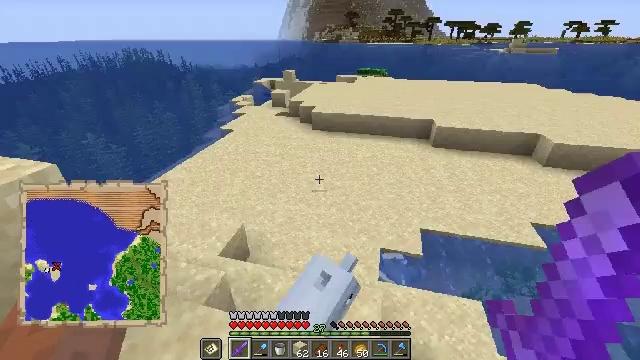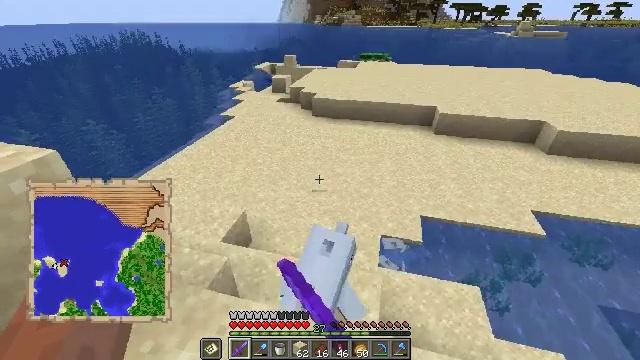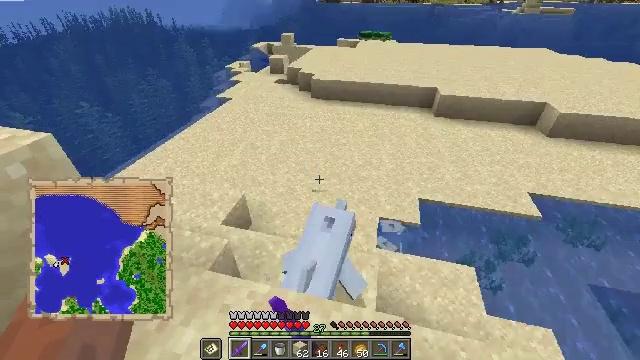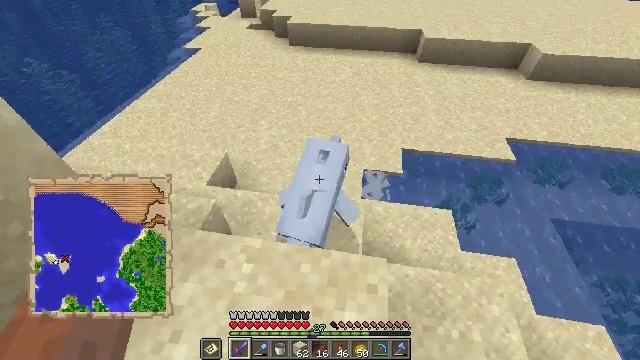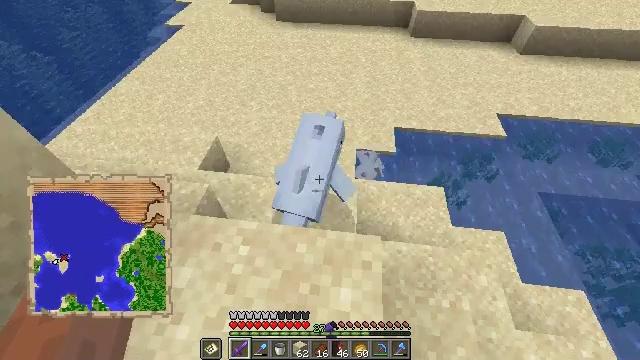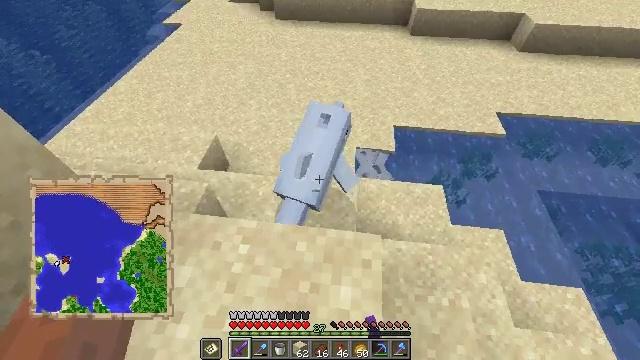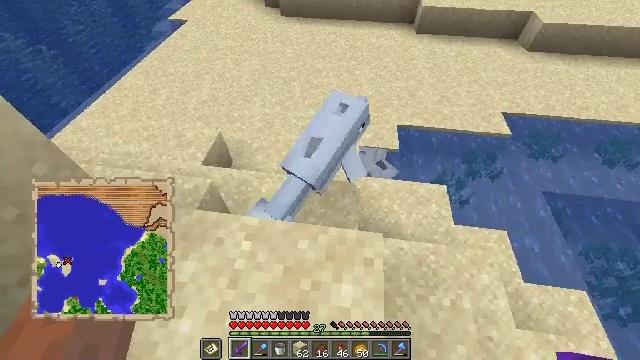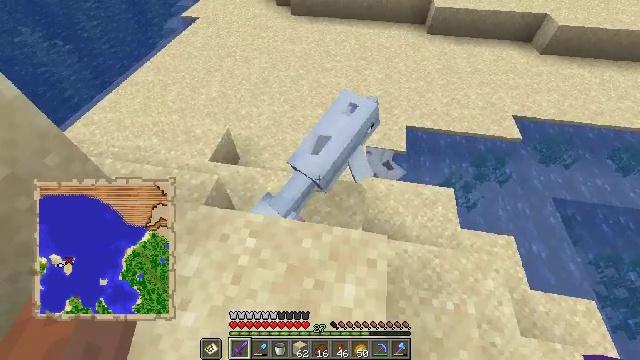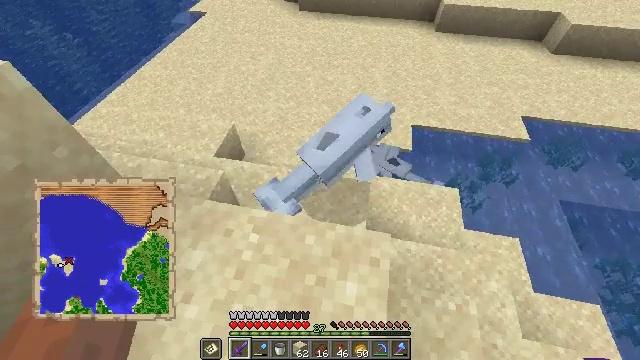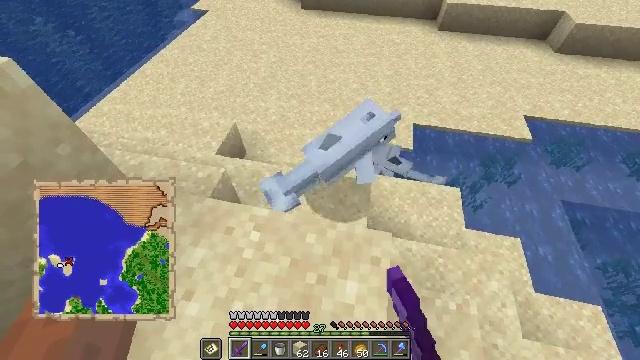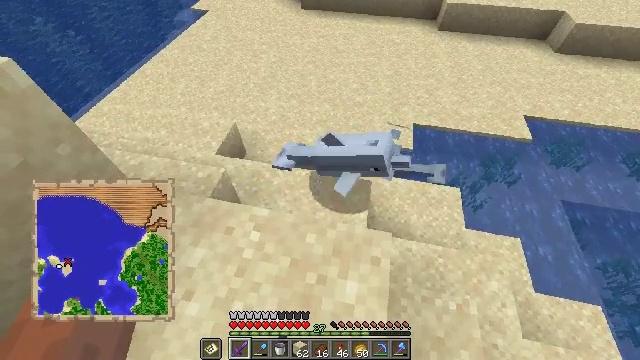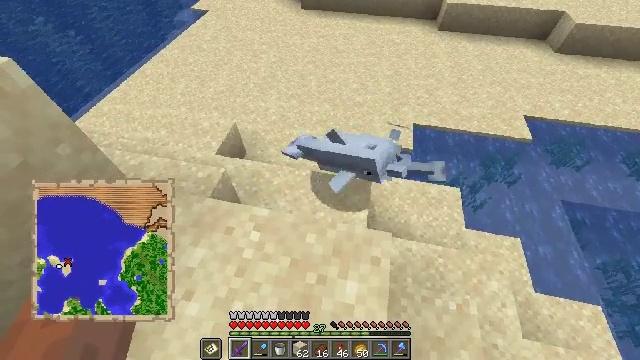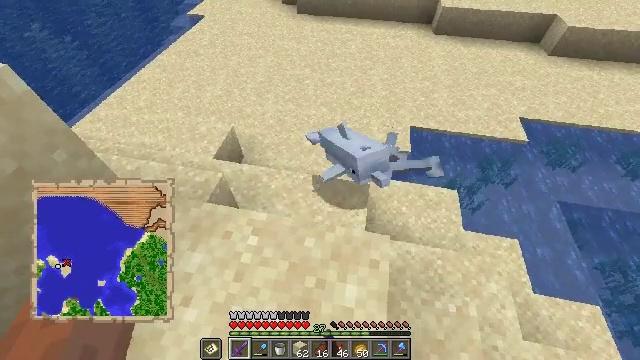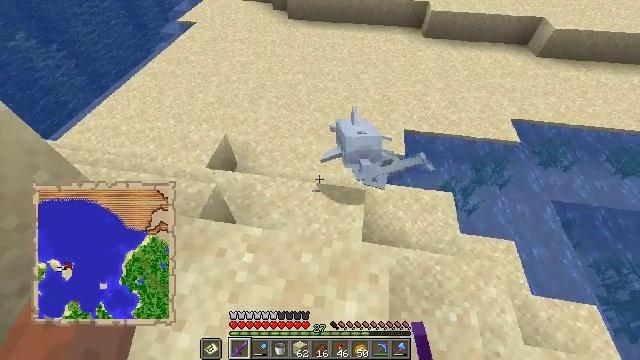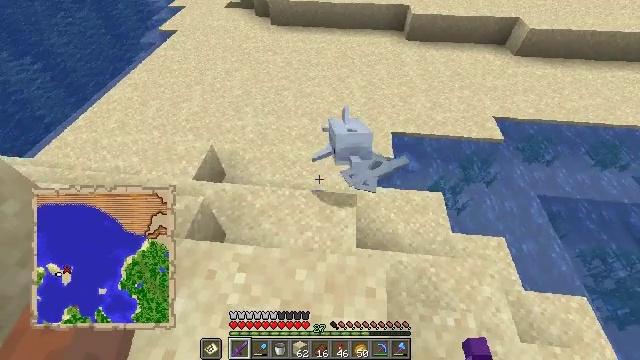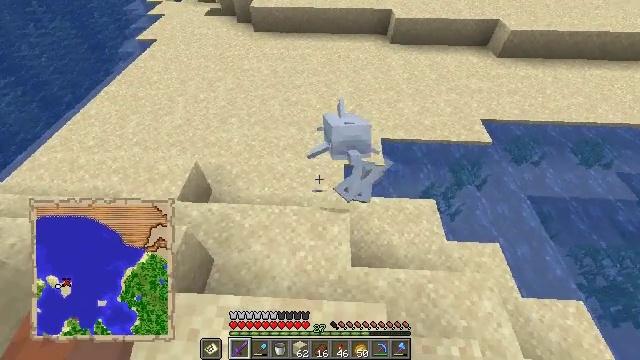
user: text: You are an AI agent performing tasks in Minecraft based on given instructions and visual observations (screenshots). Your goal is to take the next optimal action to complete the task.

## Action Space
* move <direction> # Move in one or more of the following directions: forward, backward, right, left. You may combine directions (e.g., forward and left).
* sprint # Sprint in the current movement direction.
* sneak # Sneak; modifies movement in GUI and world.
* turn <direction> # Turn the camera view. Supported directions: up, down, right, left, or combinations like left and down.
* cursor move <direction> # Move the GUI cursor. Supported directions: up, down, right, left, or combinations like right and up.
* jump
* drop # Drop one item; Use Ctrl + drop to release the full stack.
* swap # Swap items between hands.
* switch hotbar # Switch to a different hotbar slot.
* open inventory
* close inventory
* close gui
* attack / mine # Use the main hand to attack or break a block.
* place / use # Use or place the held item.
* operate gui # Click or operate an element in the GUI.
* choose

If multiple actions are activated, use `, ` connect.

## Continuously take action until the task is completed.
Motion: motion action
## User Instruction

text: Kill mobs.
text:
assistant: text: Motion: turn down, attack / mine
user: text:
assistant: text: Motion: turn down, attack / mine
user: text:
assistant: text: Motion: turn right and down, attack / mine
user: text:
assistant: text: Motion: turn right and down
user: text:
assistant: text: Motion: no_op
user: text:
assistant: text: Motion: turn left
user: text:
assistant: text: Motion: turn left
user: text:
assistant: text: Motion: turn left, attack / mine
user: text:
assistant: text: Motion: attack / mine
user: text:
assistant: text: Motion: attack / mine
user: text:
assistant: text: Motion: attack / mine
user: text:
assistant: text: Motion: no_op
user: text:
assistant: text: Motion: move forward, turn right
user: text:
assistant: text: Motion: move forward, turn right
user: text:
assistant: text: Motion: move forward, turn right
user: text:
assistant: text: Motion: move forward, turn right
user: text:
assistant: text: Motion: move forward
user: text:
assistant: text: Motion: move forward
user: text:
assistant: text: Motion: move forward, turn left
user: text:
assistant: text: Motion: move forward
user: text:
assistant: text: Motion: move forward
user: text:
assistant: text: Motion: move forward
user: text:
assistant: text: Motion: move forward, turn up
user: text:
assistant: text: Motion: move forward, turn right and up
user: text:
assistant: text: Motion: move forward, turn right and up
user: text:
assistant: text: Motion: move forward, turn right
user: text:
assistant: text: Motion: move forward, turn right
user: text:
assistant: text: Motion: move forward, turn right
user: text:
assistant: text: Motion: turn right
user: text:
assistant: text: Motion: turn right